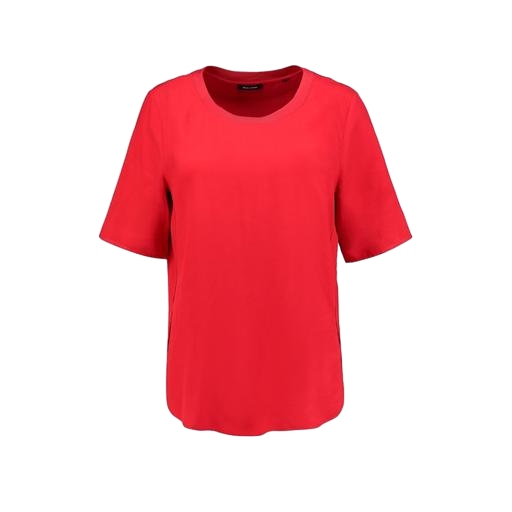
red petite high-low top only macy, red pocket t-shirt only macy, red three-quarter-sleeve scoop-neck t-shirt only macy, white background